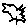
Label: bird